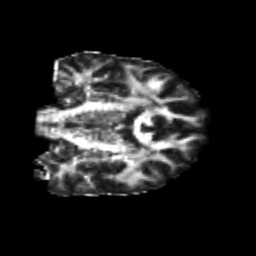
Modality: FA
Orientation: coronal
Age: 21
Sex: male
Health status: healthy
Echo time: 0.074 s